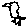
Label: bird